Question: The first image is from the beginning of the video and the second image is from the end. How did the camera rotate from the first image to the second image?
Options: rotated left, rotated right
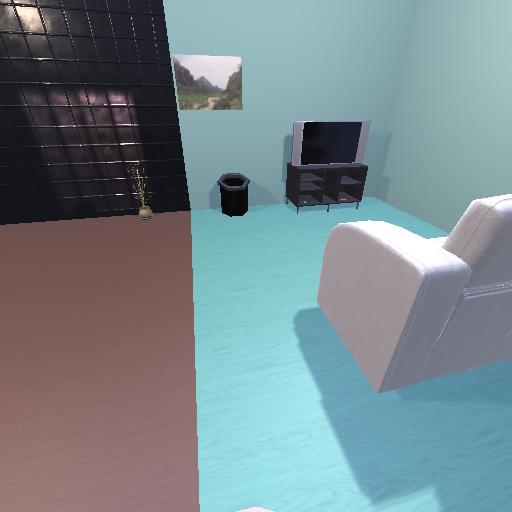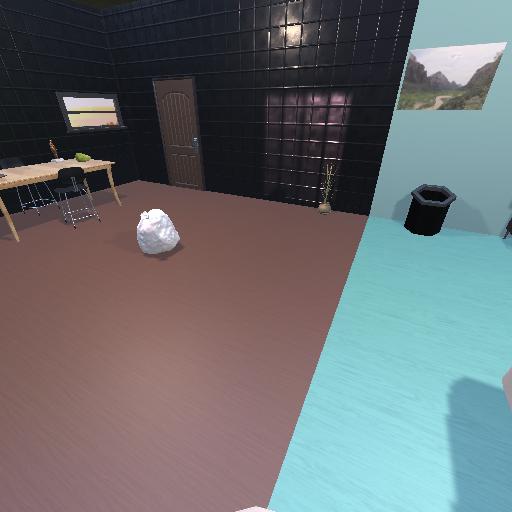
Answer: rotated left